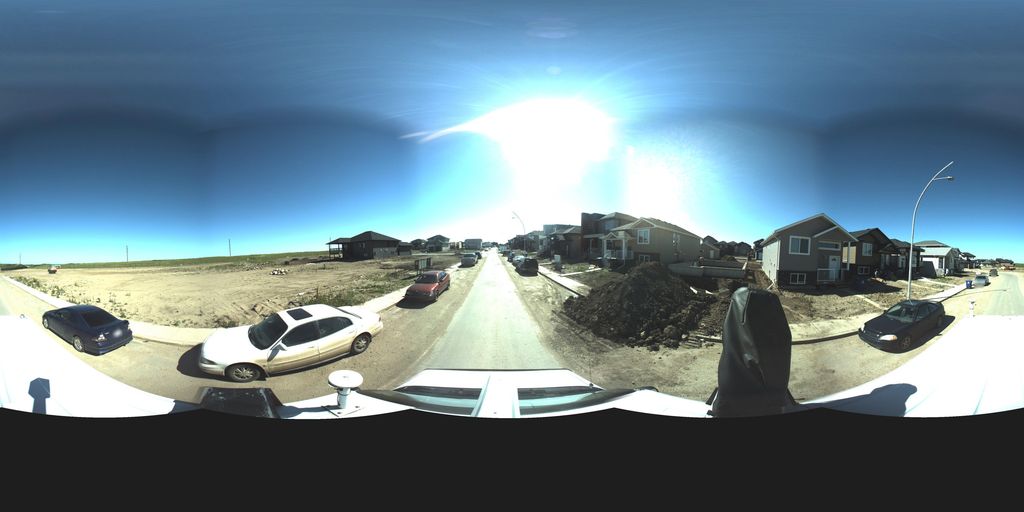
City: saskatoon